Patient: sex M, age 63
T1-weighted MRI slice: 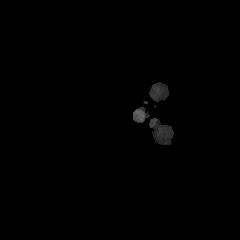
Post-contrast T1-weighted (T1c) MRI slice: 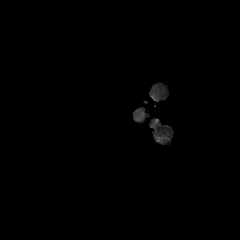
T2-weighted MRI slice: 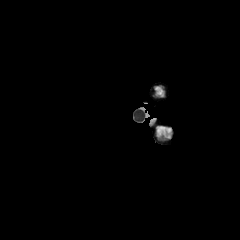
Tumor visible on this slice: no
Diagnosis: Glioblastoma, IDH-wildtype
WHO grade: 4